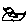
Label: bird